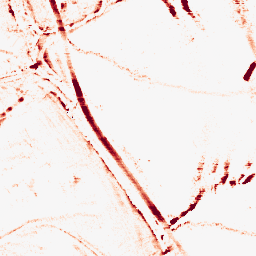
Category: morphological
Decomposition family: morphological_rect
Decomposition parameters: operation: opening
width: 10
height: 5
Upsampling method: regularized
Upsampling parameters: scale: 4
lambda_reg: 0.001
Upsampling scale: 4